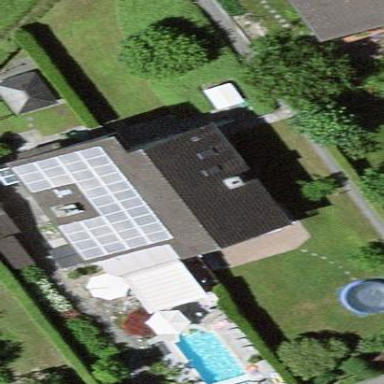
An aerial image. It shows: Solar power generator.